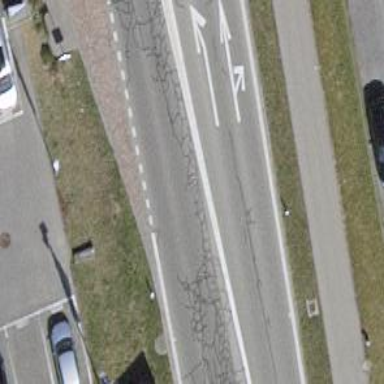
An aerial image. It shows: Primary highway.